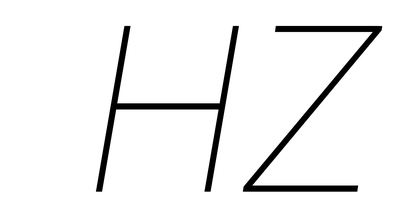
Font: Roboto-Italic_Thin_Italic